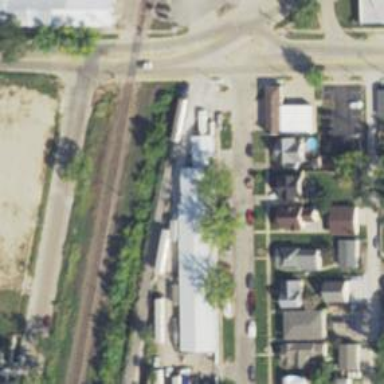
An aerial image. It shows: Rail spur service.